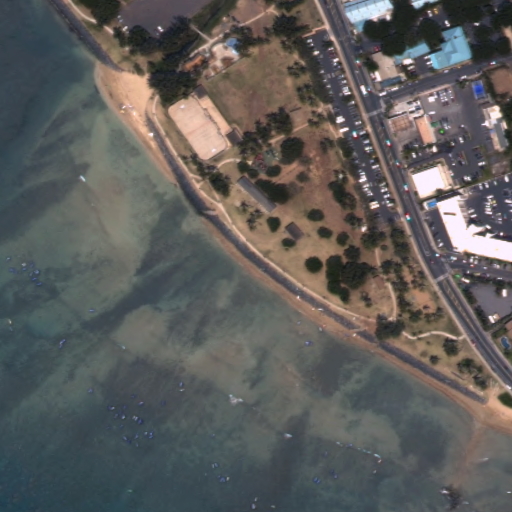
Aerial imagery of beach in Hawaii named Charley Young Beach containing only unknown